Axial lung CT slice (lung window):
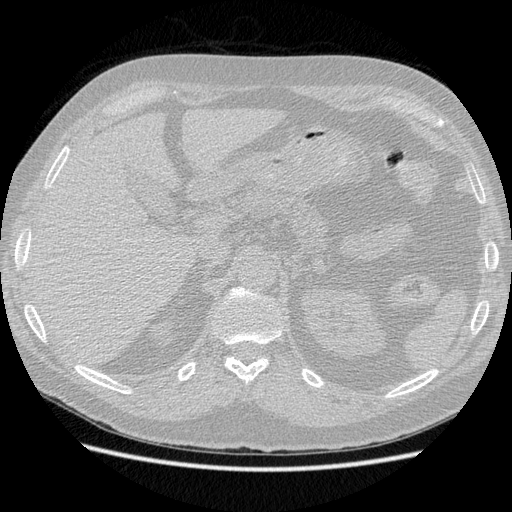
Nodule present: no